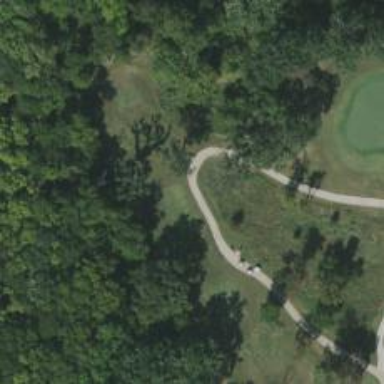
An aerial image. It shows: Golf cartpath that is also road path.